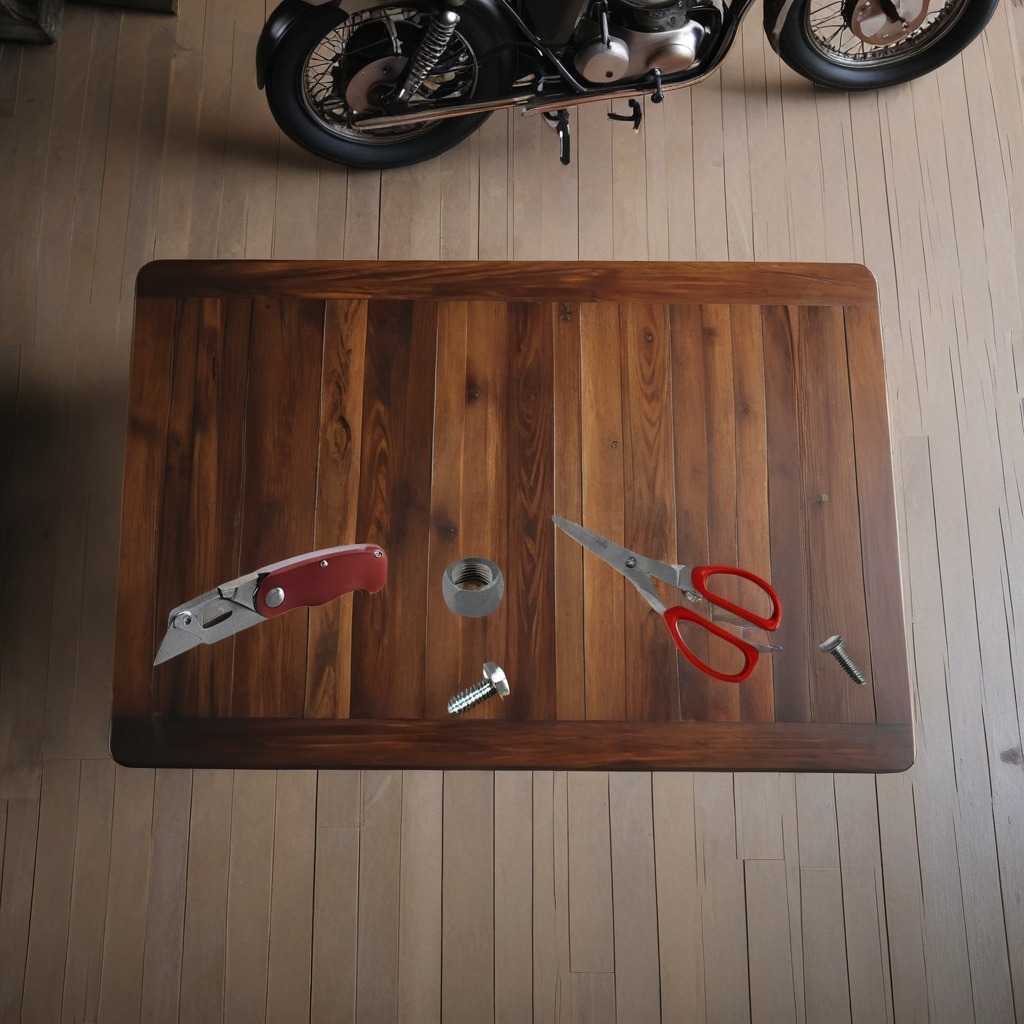
A utility knife, a metal machine screw, an iron nail, a metal nut, and a pair of scissors are lying on an oil-spilled wooden table in a vintage motorcycle garage.